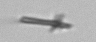
Label: fiber_TAG_external_detritus